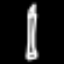
Label: pencil